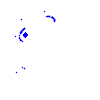
Particle: electron